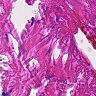
Metastatic tissue present: no